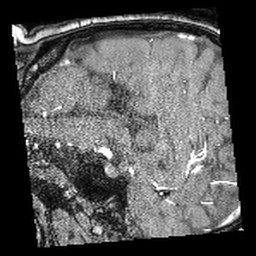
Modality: angio
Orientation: sagittal
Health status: ill
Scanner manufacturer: philips
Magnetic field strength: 3 T
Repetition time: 0.018 s
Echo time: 0.003454 s